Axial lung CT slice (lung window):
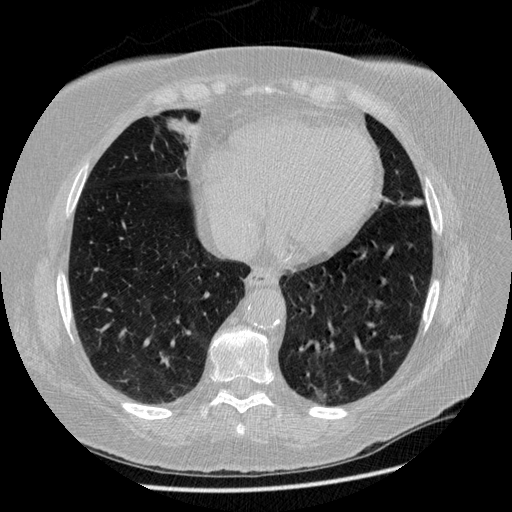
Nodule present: no